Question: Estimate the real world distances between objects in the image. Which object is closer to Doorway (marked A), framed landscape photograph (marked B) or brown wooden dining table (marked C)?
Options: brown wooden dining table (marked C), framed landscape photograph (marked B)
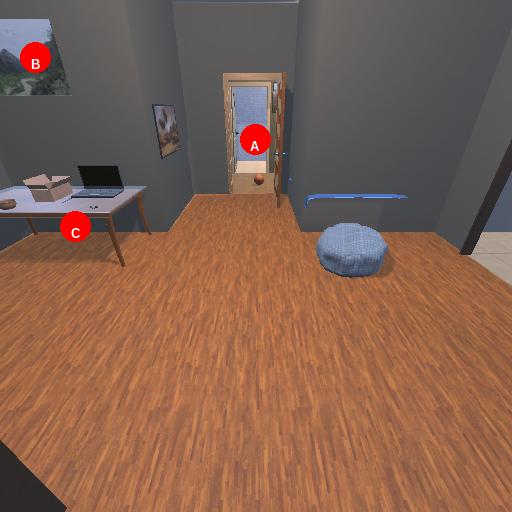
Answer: brown wooden dining table (marked C)